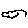
Label: cloud